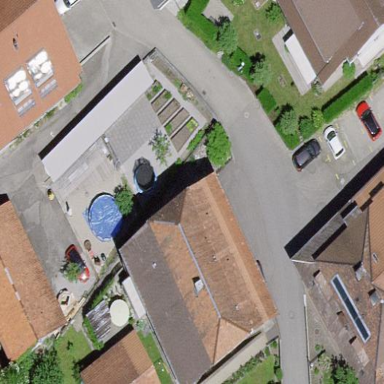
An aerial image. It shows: Residential building with half-hipped roof shape.